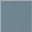
Piece: xx